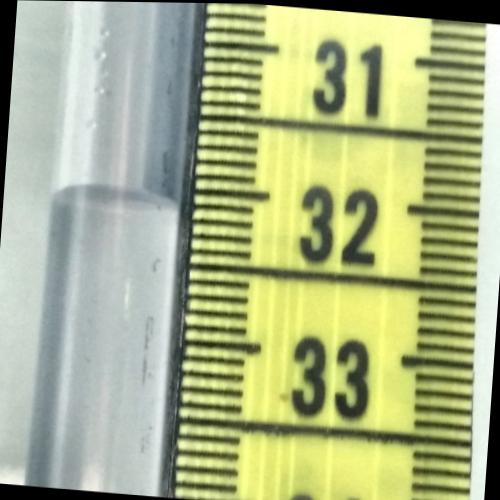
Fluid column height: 32.1 cm